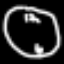
Label: clock